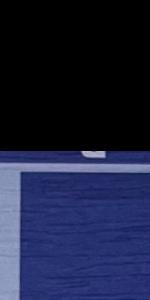
Label: Empty